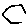
Label: hexagon